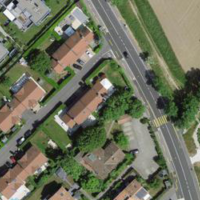
EUNIS habitat code: 54
Species observed at this site:
Podarcis muralis